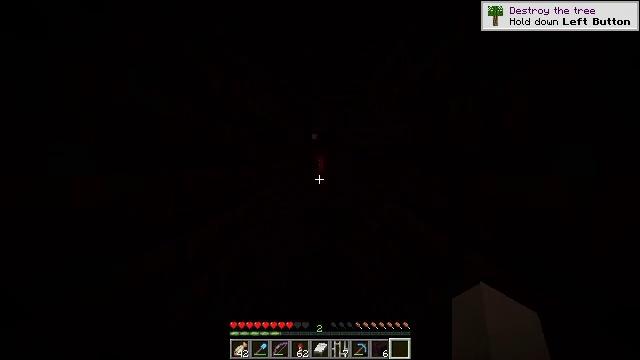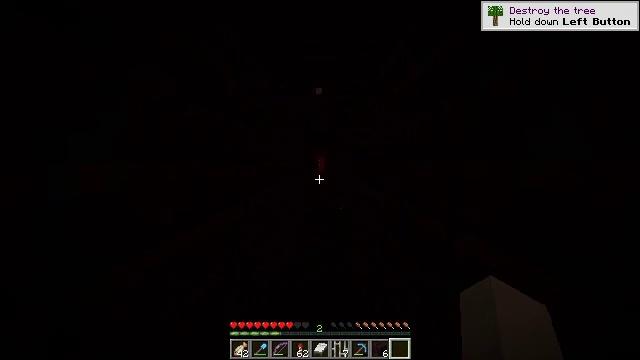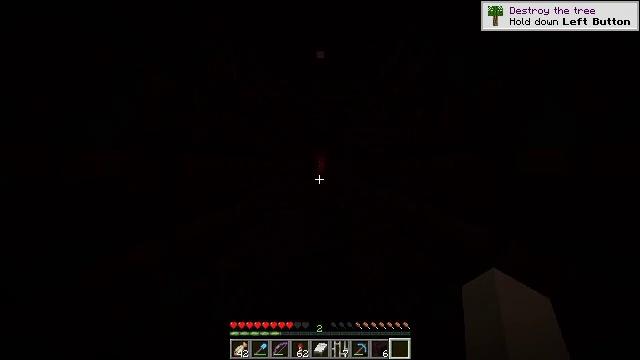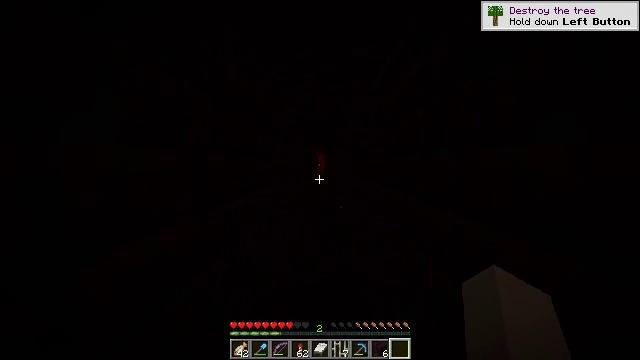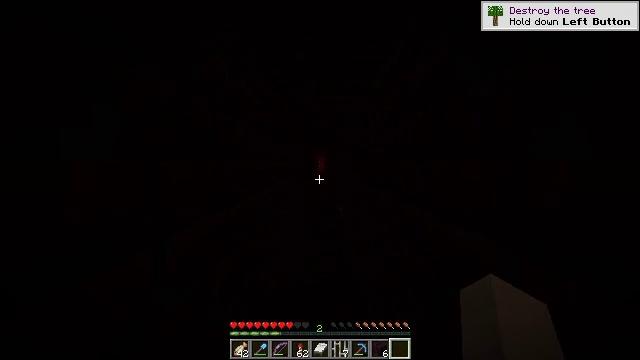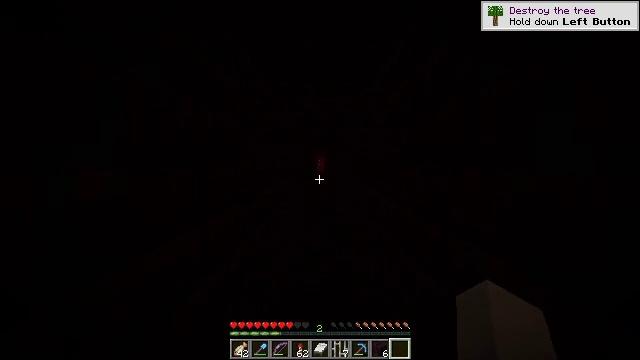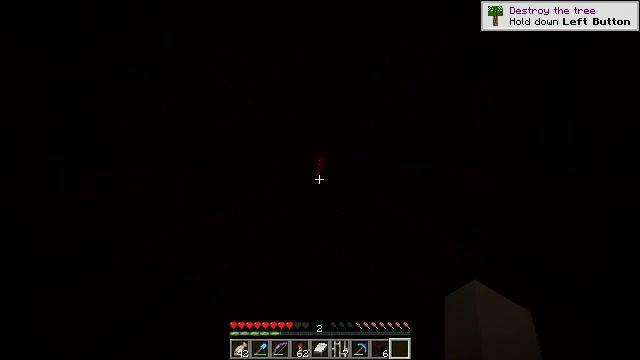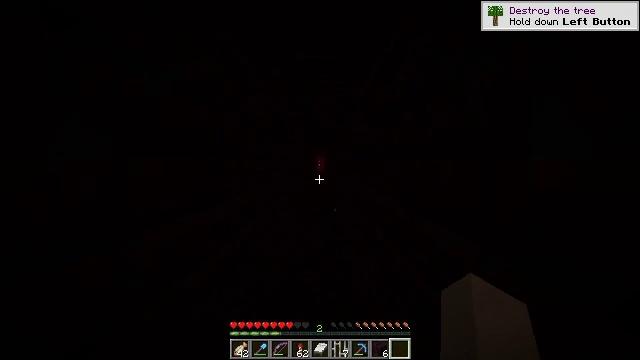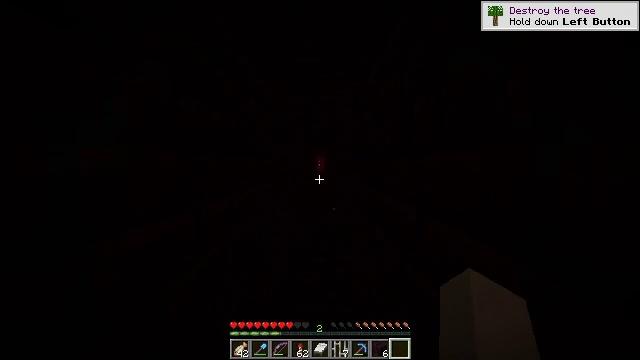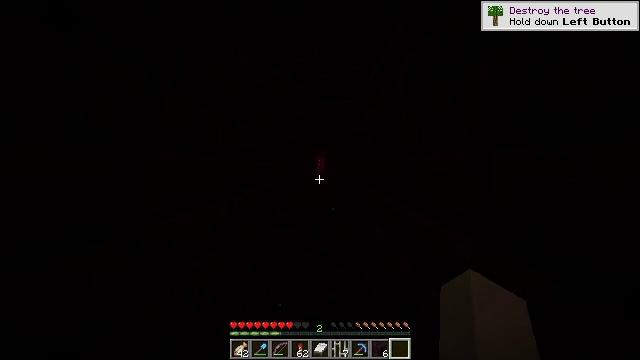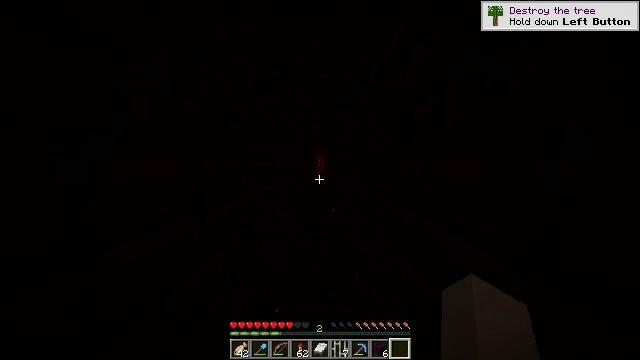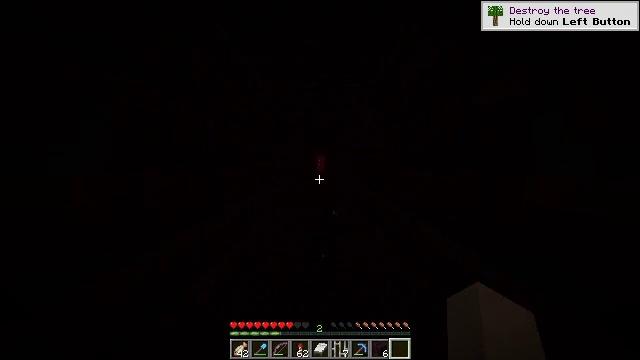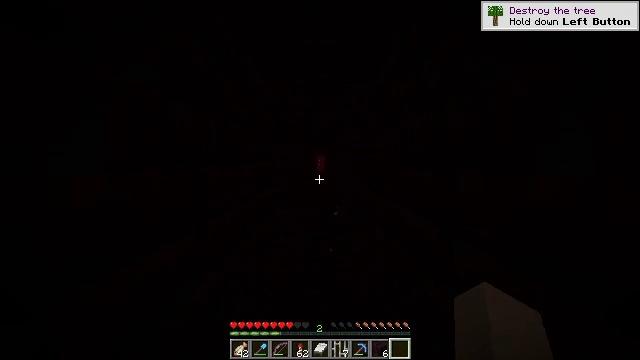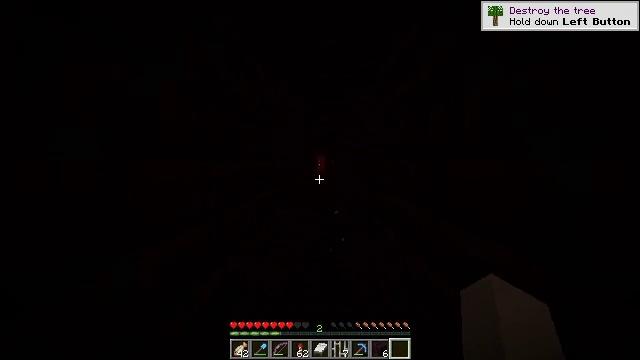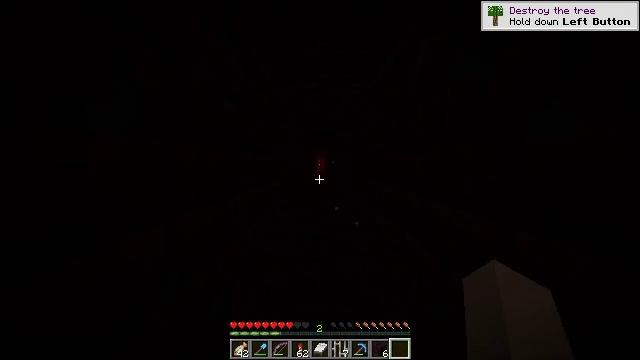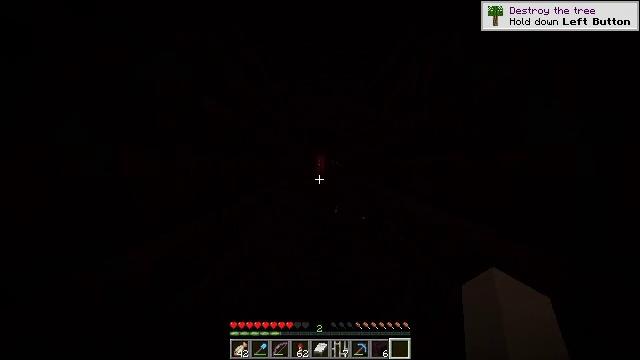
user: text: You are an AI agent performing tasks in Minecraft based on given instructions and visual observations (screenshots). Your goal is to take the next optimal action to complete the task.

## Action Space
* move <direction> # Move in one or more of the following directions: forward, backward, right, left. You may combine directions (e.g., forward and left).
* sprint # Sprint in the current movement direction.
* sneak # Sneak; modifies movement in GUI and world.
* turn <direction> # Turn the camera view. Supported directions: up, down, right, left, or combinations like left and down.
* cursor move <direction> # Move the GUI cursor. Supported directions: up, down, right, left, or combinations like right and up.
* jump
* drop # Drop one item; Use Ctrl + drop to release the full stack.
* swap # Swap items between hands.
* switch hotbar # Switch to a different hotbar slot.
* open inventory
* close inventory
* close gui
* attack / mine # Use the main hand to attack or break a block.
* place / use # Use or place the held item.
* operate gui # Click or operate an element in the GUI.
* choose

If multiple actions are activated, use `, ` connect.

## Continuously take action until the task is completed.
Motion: motion action
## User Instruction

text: Craft a nether brick slab from nether bricks.
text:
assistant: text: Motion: move forward
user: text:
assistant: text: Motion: move forward
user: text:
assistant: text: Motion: move forward
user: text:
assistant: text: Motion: move forward
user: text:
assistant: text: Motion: move forward
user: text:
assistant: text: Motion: move forward
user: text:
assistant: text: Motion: move forward
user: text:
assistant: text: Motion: move forward
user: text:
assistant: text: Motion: move forward
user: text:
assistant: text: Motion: move forward
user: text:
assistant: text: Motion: move forward
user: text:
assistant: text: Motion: move forward
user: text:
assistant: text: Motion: move forward
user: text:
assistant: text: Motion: move forward
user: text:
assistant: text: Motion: move forward
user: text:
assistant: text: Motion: move forward
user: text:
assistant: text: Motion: move forward
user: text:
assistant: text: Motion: move forward
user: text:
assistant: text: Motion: move forward
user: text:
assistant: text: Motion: move forward
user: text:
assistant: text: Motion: move forward
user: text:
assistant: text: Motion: move forward
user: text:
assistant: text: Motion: move forward
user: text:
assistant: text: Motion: move forward
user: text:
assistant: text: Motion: move forward
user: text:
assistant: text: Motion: move forward
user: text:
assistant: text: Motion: move forward
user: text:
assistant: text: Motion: move forward
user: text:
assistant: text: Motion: move forward
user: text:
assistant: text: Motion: move forward